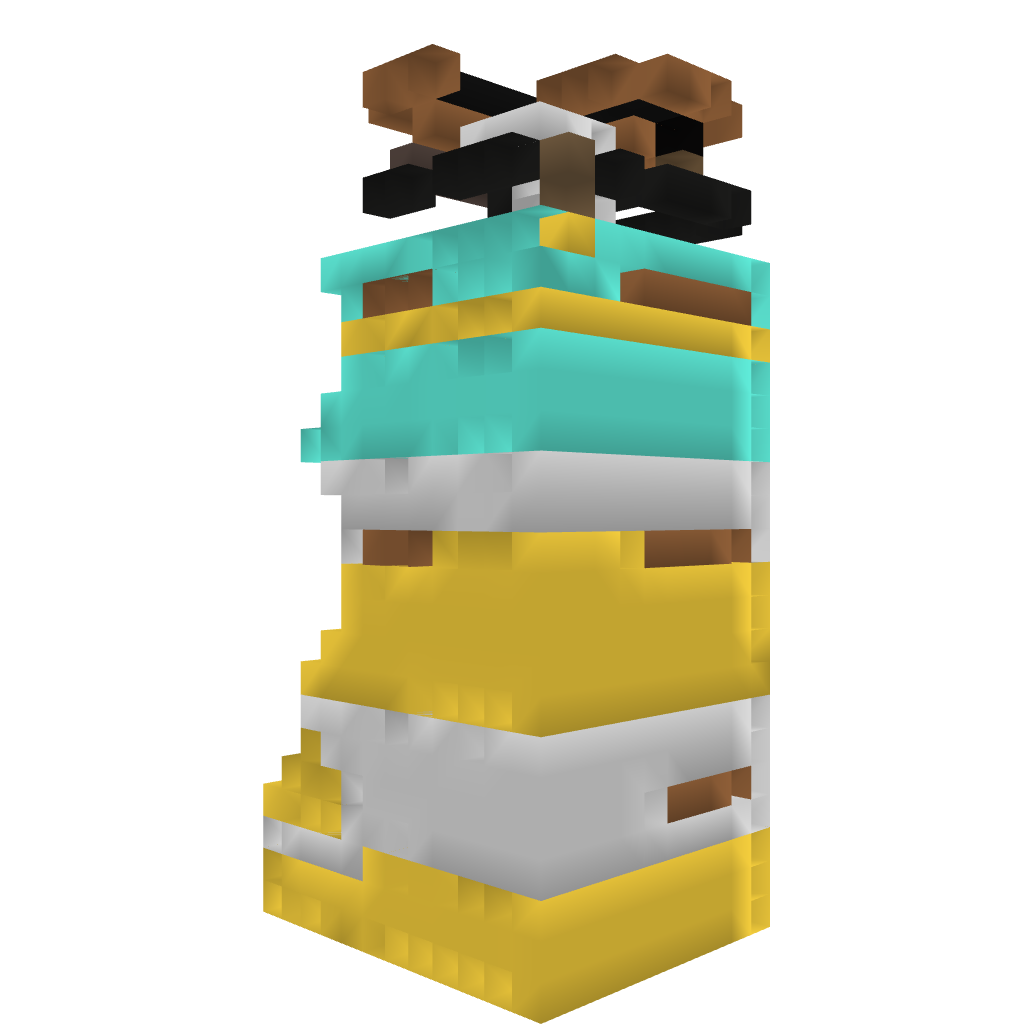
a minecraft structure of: Redstone Command Block Shop